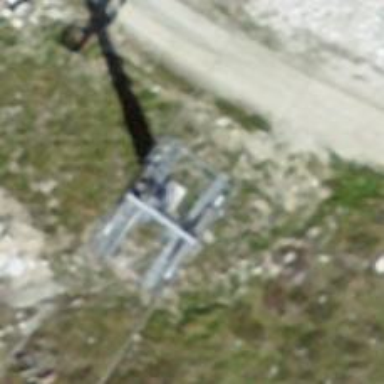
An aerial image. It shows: Pylon used for aerialway.